Question: i have a button in CRM 2011. If i click it, a .html webresource will be opened. This .html page is hosting a silverlight application.
All the stuff works very well if i open the site from my server.
But if i open the site from a client, the .html site dont show up.
i open the .html window with
'''
window.open("hereIsMyUrl");
'''
Now it should open the .html site, but it dont show up.
I captured the network, and there are some requests from my silverlight.

So the .html site is loaded and my silverlight code is running, but there is now window which popped up.
Sometimes i can see the window, i think everytime i close IE and open it again.
Thank for your help
Alex
Edit:
I forgot to tell you, that my CRM system is protected with claime based authentication (https)
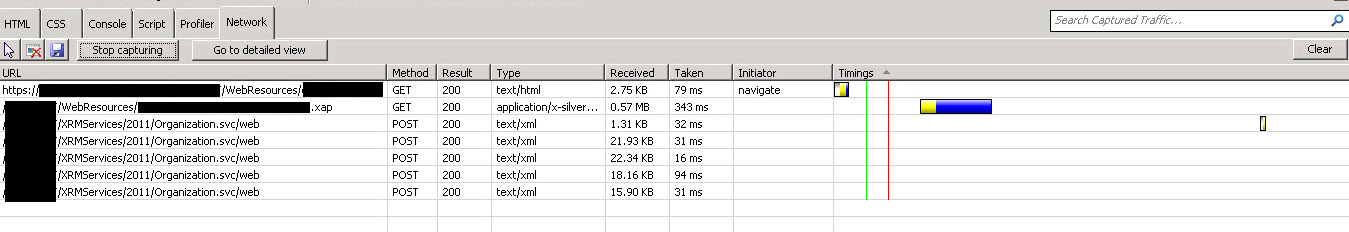
Answer: it wasn't a programming issue. In the background there were some IE instances opened. I killed these processes and now I don't have any issues on client side.